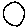
Label: circle